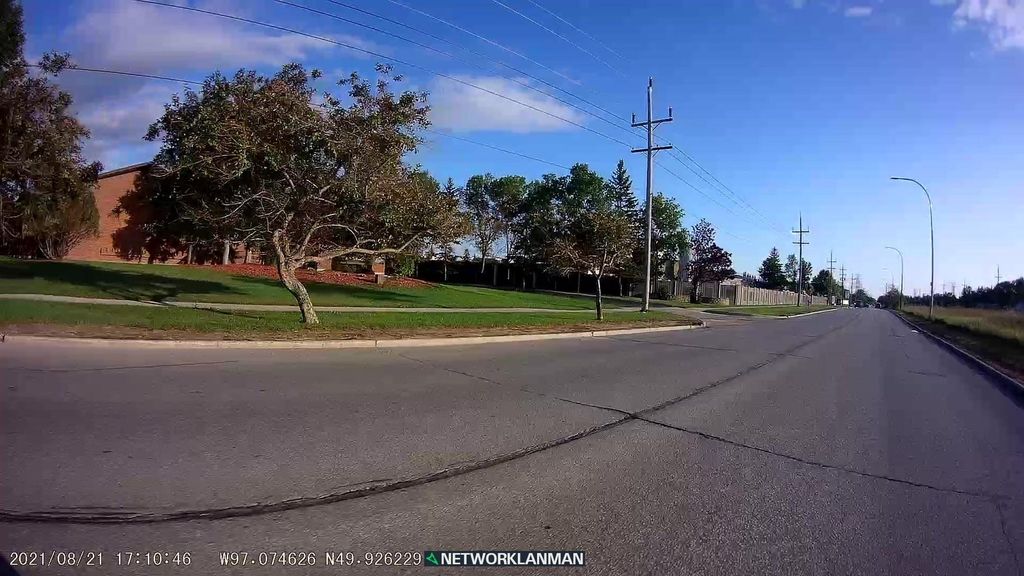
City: winnipeg